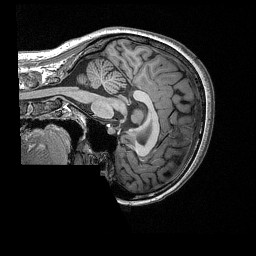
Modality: T1w
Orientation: sagittal
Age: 22
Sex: female
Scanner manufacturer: siemens
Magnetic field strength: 3 T
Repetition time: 2.53 s
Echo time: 0.00309 s